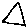
Label: triangle